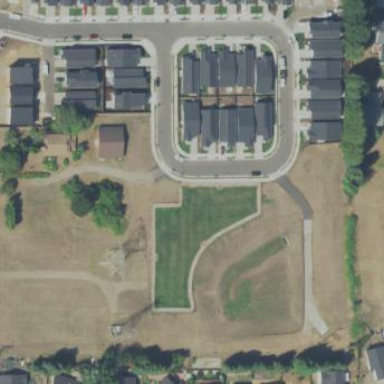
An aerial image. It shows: Dog park for leisure land.